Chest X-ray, AP view. Patient: 50 years old, sex M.
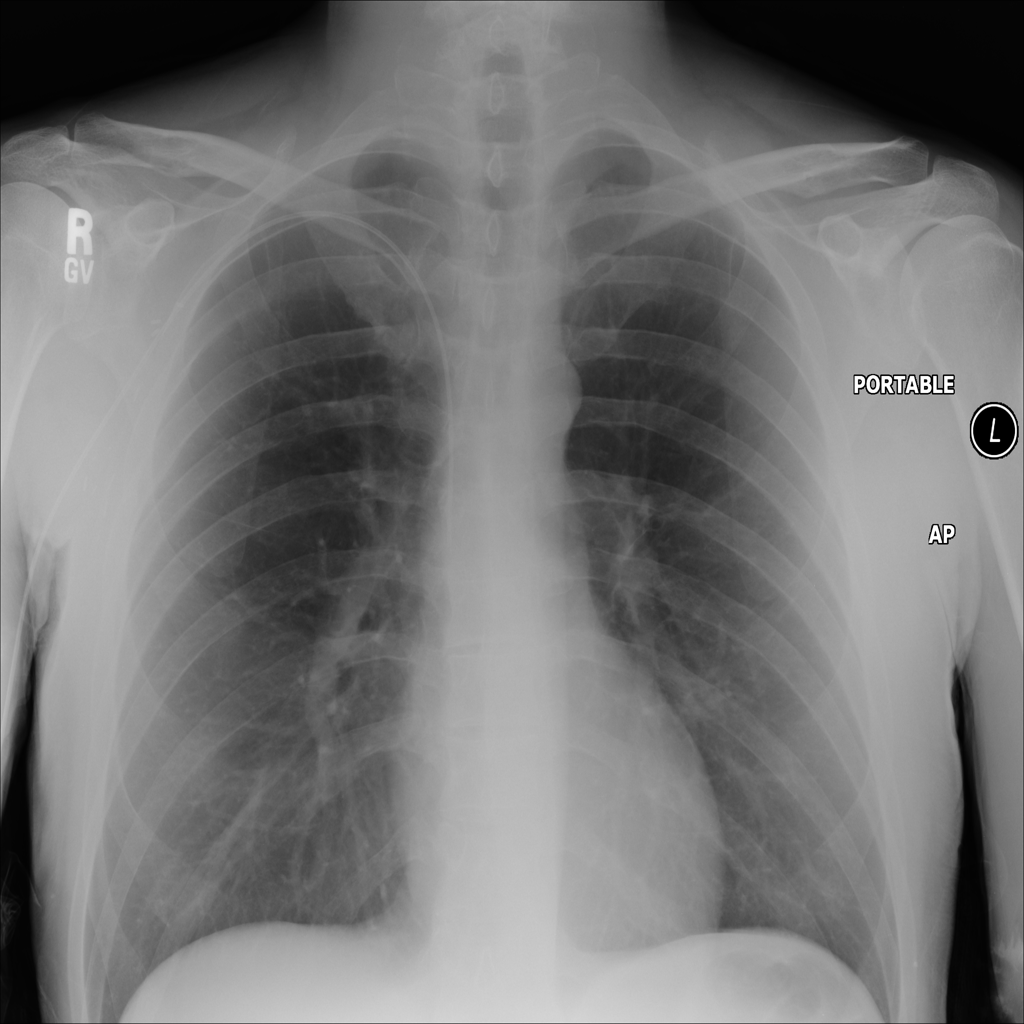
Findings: No Finding